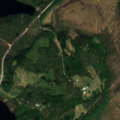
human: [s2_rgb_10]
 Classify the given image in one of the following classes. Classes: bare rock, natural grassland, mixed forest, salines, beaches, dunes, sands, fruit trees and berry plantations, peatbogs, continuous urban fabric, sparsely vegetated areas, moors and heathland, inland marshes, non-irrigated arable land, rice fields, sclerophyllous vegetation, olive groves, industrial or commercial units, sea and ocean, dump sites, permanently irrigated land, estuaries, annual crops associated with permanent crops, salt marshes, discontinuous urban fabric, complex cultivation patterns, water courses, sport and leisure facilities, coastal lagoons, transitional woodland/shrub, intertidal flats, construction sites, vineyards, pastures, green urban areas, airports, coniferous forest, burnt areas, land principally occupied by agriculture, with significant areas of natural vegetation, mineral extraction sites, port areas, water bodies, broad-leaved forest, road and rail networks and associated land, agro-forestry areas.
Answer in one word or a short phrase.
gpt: coniferous forest, mixed forest, transitional woodland/shrub, peatbogs, water bodies